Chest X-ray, AP view. Patient: 76 years old, sex M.
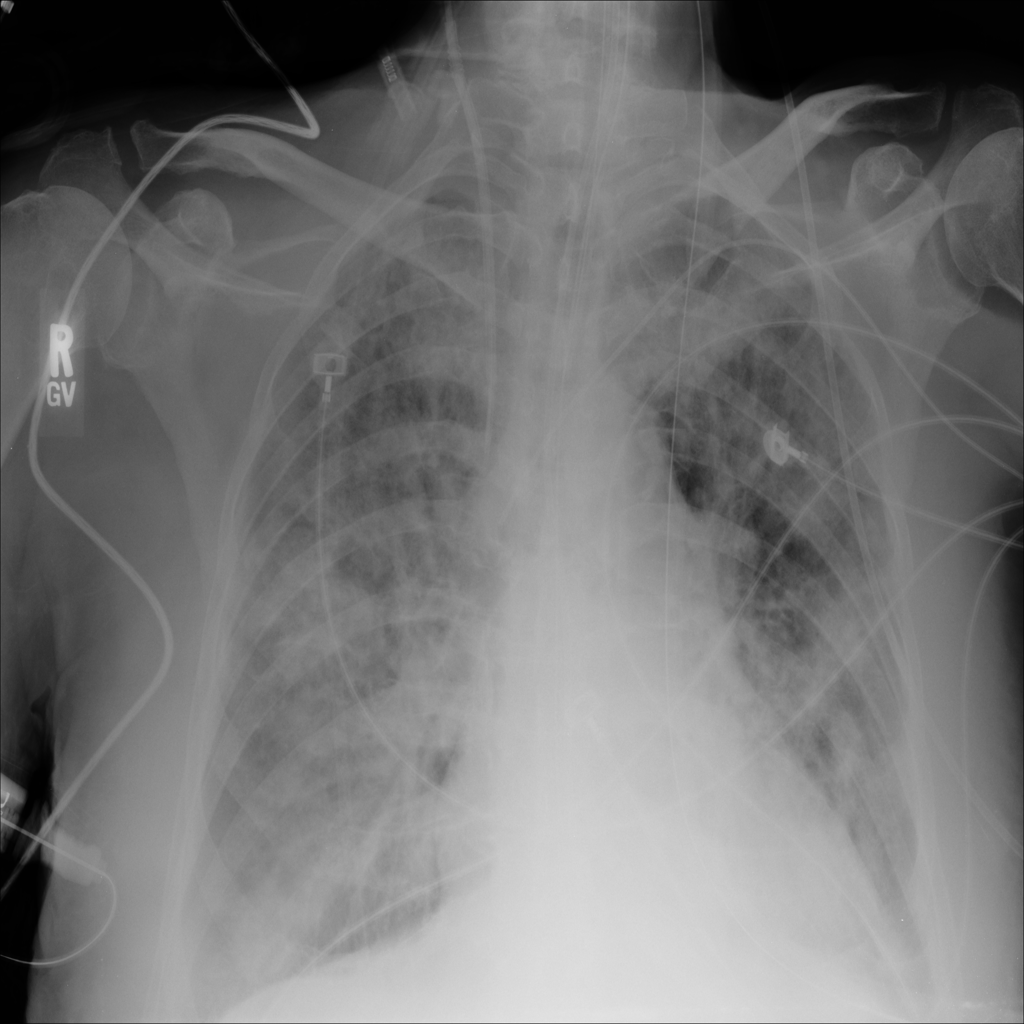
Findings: Infiltration